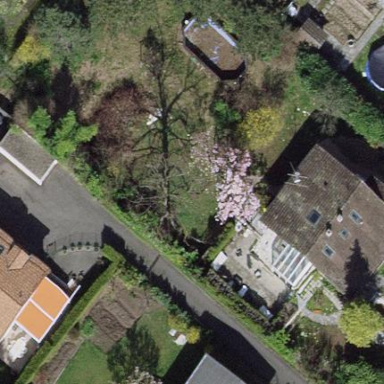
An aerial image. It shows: Garden surrounded by fence.